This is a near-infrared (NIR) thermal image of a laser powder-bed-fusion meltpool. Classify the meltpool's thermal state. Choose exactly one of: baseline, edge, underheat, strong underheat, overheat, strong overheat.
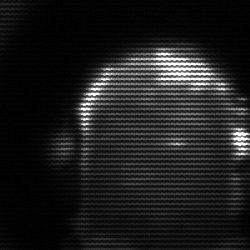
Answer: baseline